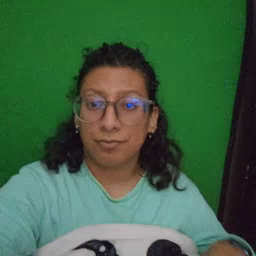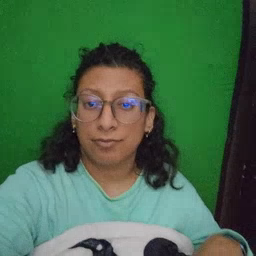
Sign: balloon